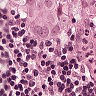
Metastatic tissue present: yes